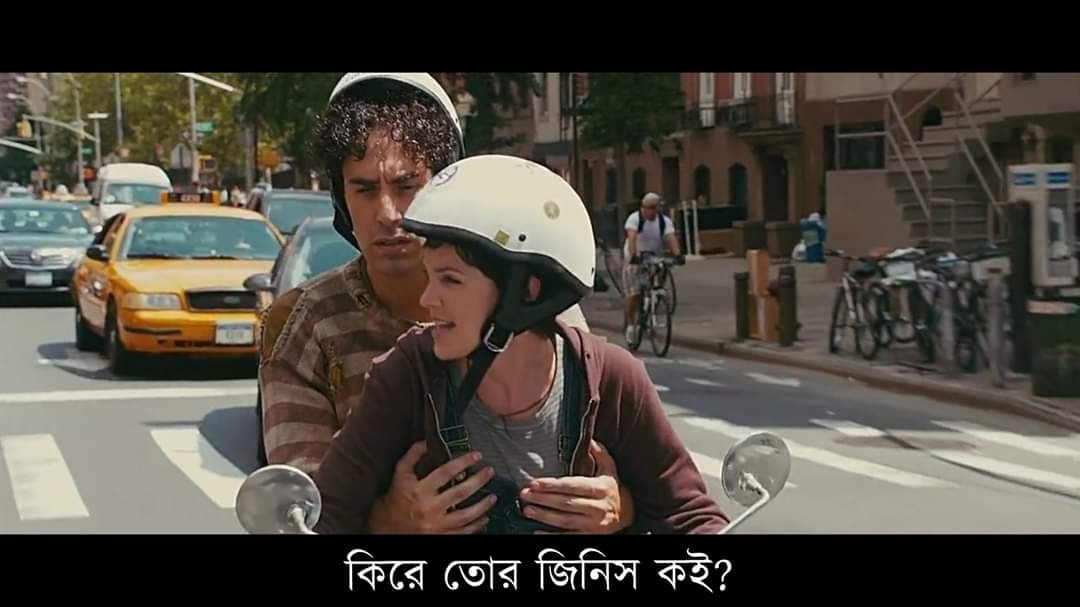
Caption: কিরে তোর জিনিস কই ?
Label: hate